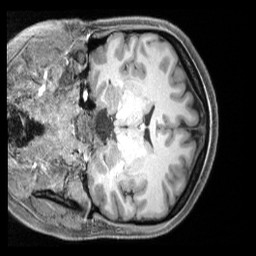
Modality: T1w
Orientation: coronal
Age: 26
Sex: female
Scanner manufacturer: siemens
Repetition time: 2.4 s
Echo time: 0.00231 s